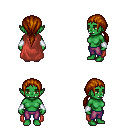
a pixel art fantasy rpg character, female body template, orc, green skin, maroon cape, magenta pants, brunette ponytail hairstyle, white cloth bracers, four views (front, back, left, right), 2x2 character sprite sheet, small pixel art, hard edges, no anti-aliasing